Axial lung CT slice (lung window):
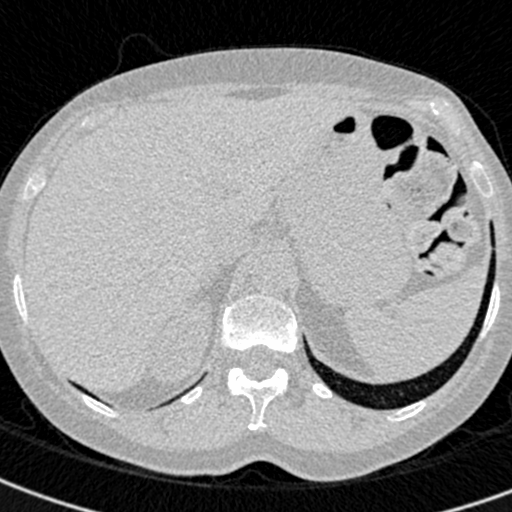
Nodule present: no